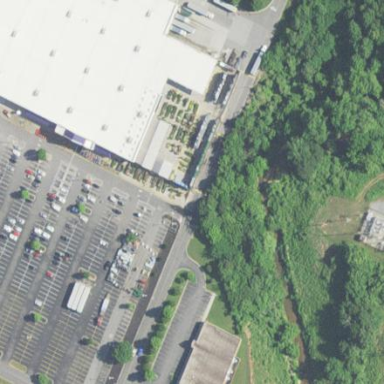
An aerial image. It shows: Commercial building housing garden center.